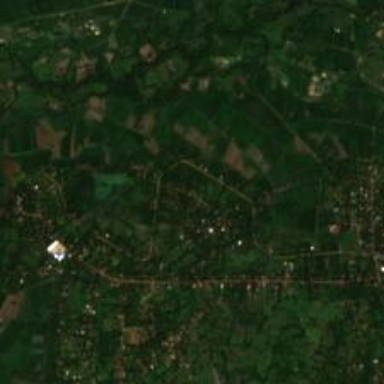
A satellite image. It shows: Village.